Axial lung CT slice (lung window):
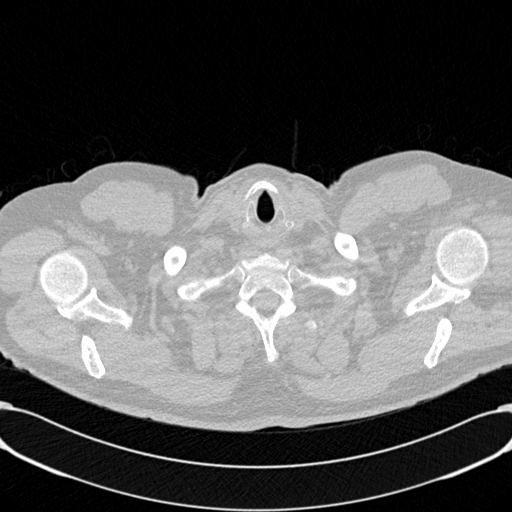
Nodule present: no